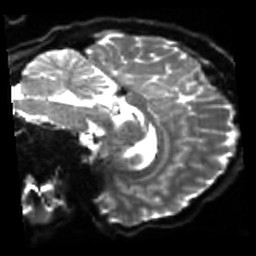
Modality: sbref
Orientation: sagittal
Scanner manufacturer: siemens
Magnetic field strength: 3 T
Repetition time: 4 s
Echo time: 0.0594 s